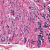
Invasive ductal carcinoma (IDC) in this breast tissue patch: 1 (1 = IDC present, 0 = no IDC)